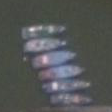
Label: civil